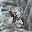
Label: 8